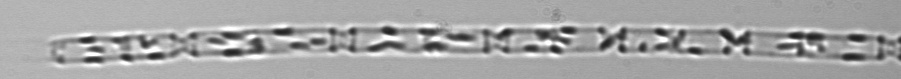
Label: Cerataulina_pelagica